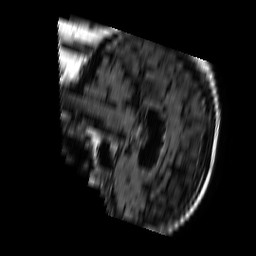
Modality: FLAIR
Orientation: sagittal
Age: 76
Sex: male
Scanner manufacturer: philips
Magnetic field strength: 1.5 T
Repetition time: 6 s
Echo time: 0.12 s